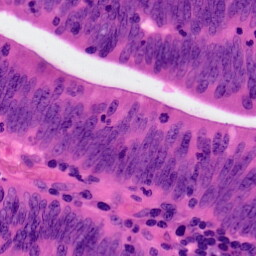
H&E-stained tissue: Colon